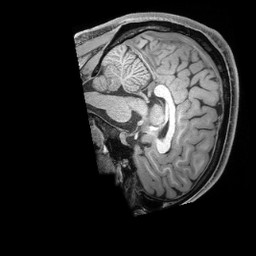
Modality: T1w
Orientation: sagittal
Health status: healthy
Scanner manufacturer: siemens
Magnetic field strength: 3 T
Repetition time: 2.4 s
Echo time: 0.00201 s